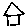
Label: house